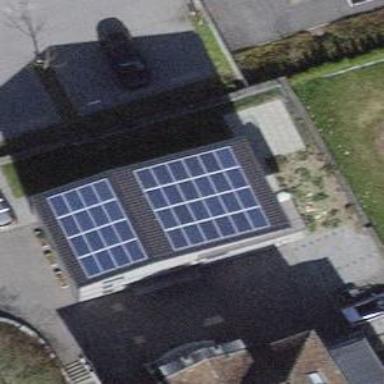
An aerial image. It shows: Solar power generator using photovoltaic panels.